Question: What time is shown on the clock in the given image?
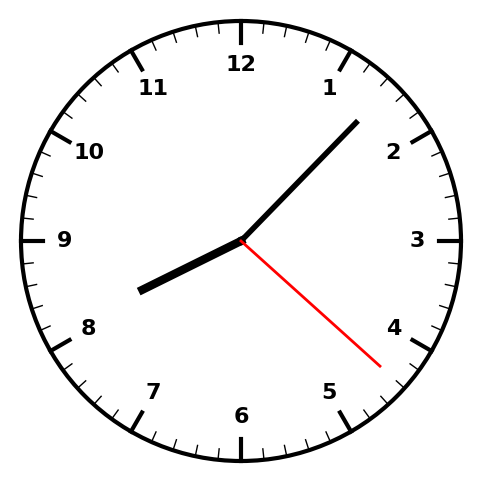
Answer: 08:07:22